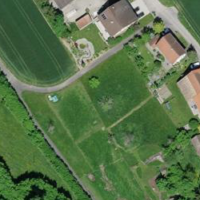
EUNIS habitat code: 52
Species observed at this site:
Leucanthemum vulgare